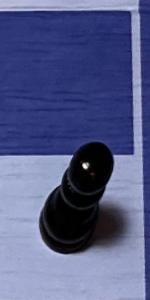
Label: Pawn_Black